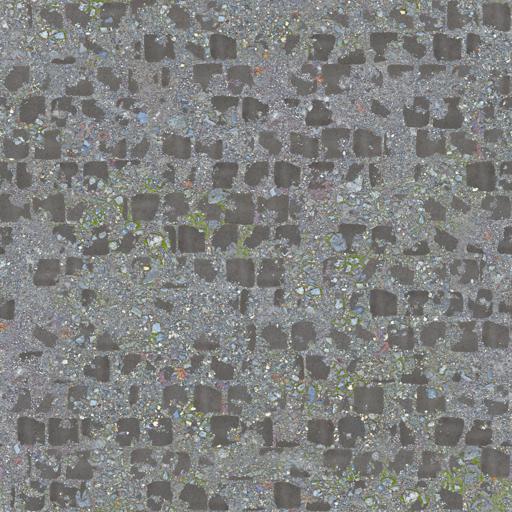
Tags: broken old paved pavement paving stones square tiled tiles